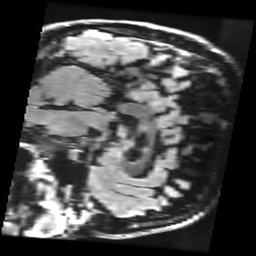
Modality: FLAIR
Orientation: sagittal
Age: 21
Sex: male
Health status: healthy
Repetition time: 12 s
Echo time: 0.09782 s